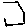
Label: hexagon